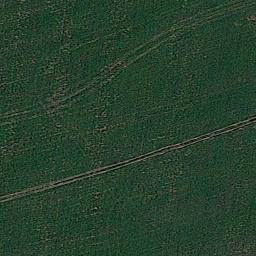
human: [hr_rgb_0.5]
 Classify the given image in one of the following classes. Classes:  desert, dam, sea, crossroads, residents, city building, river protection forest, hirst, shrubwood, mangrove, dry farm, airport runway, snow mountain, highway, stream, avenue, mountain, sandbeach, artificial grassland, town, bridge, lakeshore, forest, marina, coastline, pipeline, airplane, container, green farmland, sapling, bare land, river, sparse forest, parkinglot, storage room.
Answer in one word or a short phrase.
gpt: artificial grassland